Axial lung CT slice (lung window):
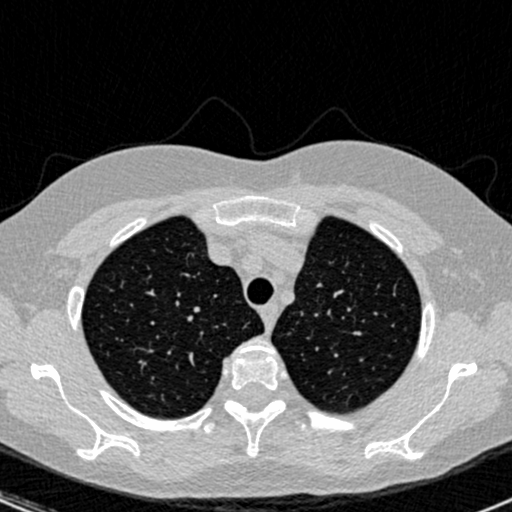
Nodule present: no